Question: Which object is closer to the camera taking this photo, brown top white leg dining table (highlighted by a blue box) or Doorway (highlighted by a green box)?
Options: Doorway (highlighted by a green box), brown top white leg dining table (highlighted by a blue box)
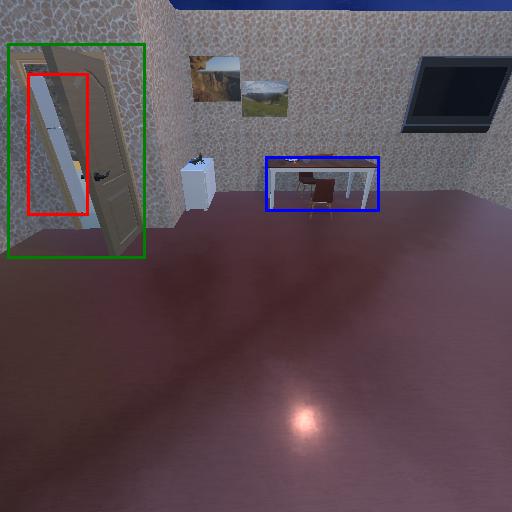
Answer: Doorway (highlighted by a green box)